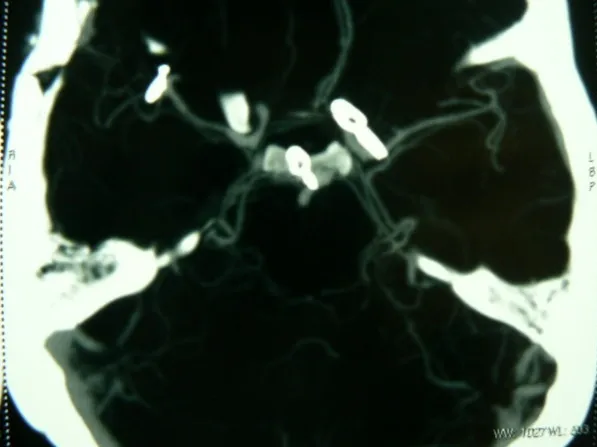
Postoperative CT angiogram of brain showing successful obliteration of all aneurysms.
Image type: radiology (ct)